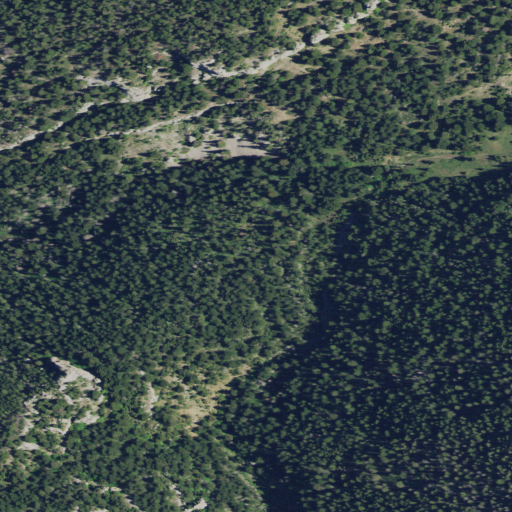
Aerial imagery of valley in Montana named Frenchies Gulch containing evergreen forest and shrub